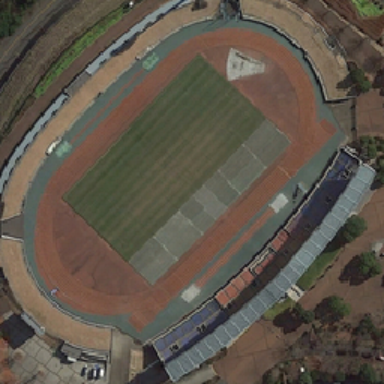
The stadium is surrounded by vegetation with red and blue stands .